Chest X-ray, AP view. Patient: 43 years old, sex F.
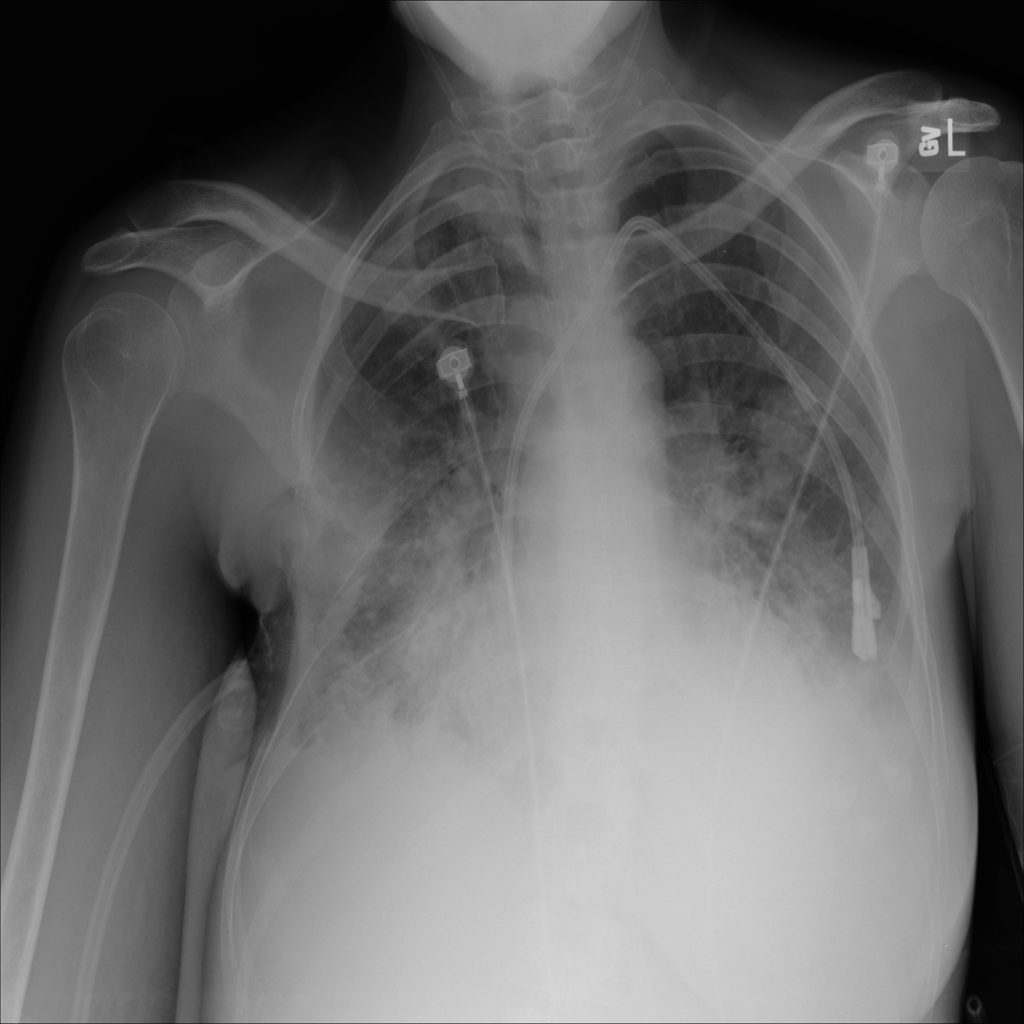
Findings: Effusion, Infiltration, Nodule